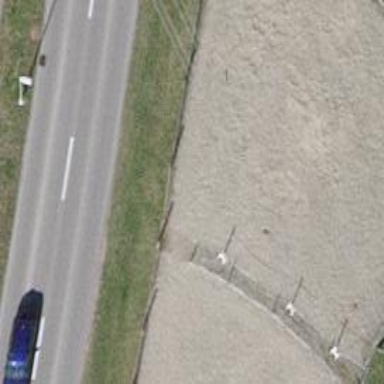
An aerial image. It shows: Fence.